Interaction volume radius: 10 \u00c5
Interaction volume height: 15 \u00c5
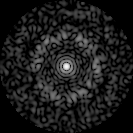
Disorder parameter: 0.8027